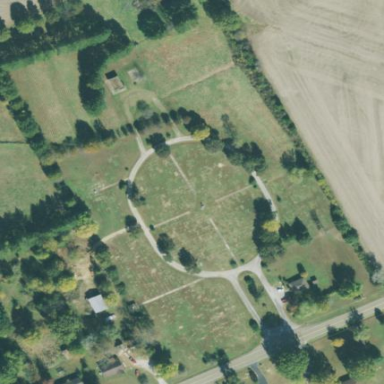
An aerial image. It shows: Cemetery.